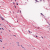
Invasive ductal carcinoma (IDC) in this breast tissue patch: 1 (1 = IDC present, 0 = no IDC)